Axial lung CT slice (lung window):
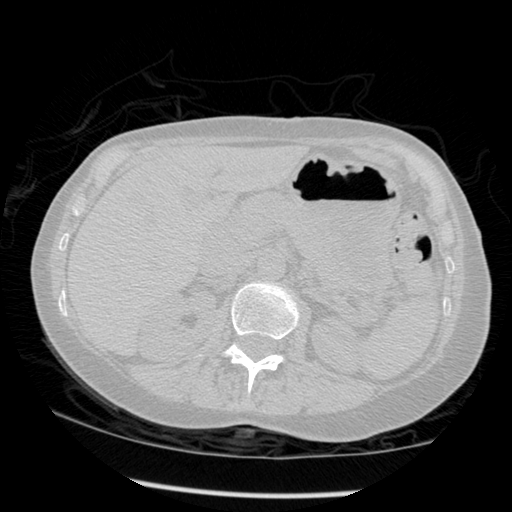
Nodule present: no